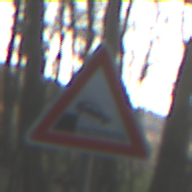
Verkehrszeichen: Ufer
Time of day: SunriseSunset
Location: Outdoor (Nature)
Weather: Clear
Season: Winter
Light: Natural